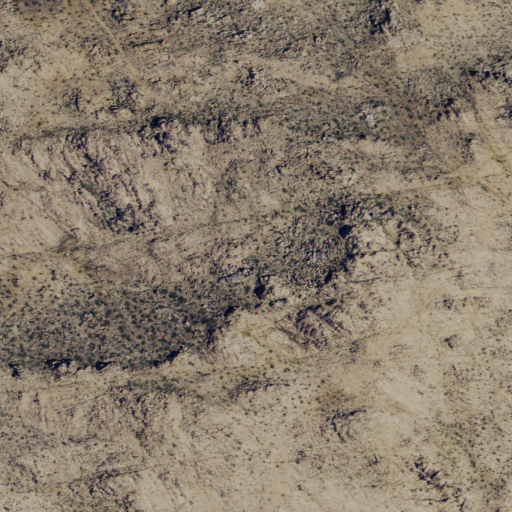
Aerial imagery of mountain in California named Adobe Mountain containing only shrub